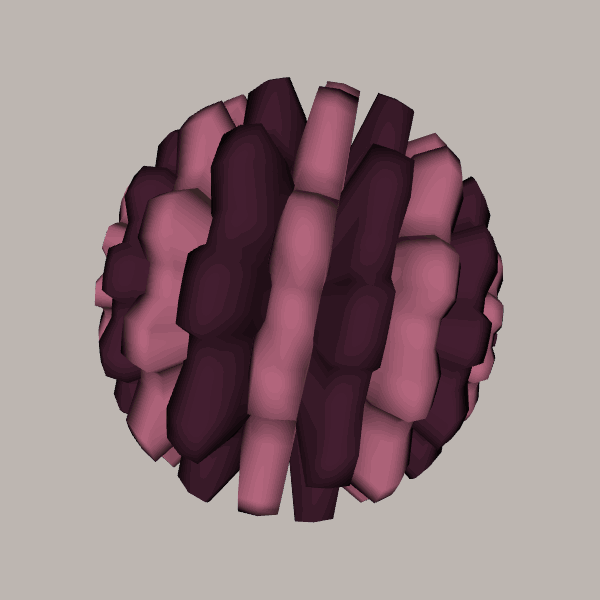
Background: light